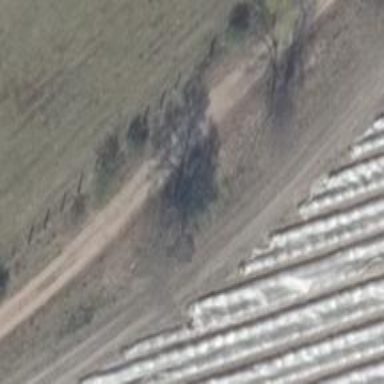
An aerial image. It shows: Track with grade 3 surface.